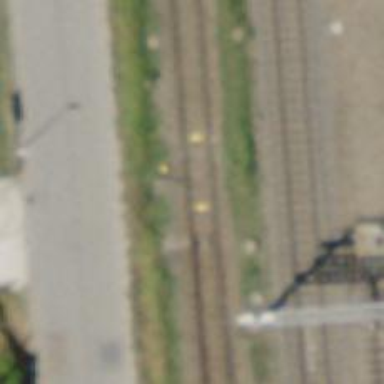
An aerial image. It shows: Siding railway track with electrified contact line.